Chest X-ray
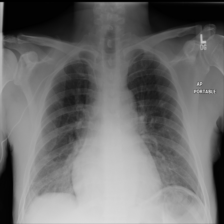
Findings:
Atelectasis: positive
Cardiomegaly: negative
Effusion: negative
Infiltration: positive
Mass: negative
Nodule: negative
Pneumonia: negative
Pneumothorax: negative
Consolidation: negative
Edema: negative
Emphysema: negative
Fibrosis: negative
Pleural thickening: negative
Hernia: negative